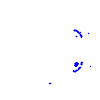
Particle: electron